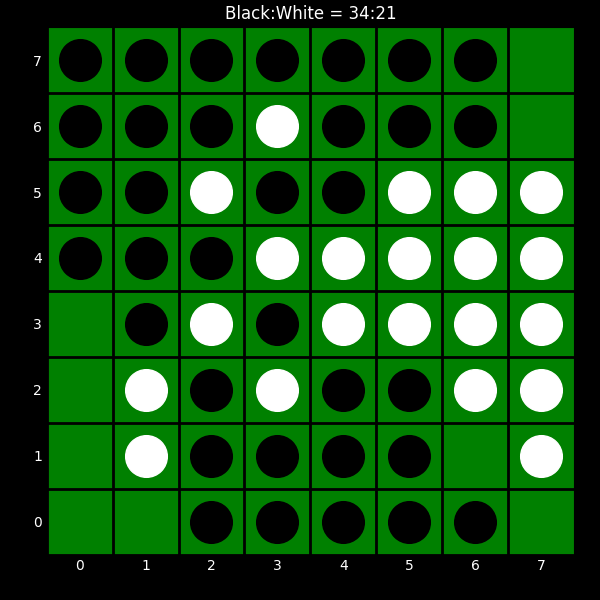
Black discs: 34
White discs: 21